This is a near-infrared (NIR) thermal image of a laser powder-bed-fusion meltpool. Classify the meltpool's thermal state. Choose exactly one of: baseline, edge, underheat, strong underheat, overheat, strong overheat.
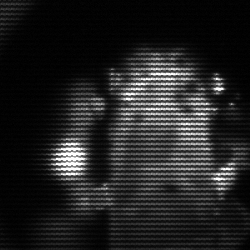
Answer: strong underheat